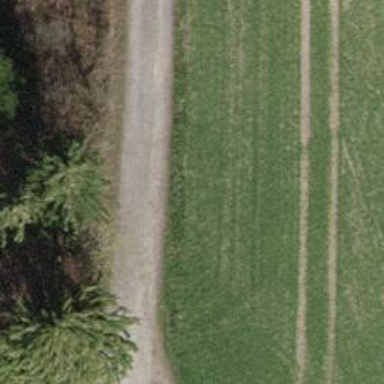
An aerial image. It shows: Compacted grade2 track used for forestry vehicles.